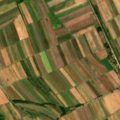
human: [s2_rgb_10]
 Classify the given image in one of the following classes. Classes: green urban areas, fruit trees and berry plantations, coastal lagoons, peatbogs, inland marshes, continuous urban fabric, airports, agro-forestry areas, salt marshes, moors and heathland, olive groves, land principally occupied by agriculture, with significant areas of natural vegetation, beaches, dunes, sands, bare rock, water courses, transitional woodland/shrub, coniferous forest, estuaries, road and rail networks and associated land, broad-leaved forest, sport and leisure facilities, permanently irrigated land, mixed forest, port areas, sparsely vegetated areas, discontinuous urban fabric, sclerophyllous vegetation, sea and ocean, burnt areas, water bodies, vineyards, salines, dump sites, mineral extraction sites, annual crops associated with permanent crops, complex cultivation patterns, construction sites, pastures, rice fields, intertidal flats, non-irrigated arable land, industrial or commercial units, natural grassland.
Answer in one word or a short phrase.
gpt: non-irrigated arable land